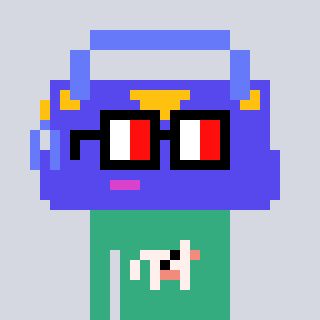
a pixel art character with square glasses with black frames and red eyes, a bag-shaped head and a teal-colored body on a cool background